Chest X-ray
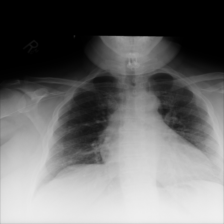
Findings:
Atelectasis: negative
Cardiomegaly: negative
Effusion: negative
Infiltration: negative
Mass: negative
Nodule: negative
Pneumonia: negative
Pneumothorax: negative
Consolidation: negative
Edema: negative
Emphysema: negative
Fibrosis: negative
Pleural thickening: negative
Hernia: negative